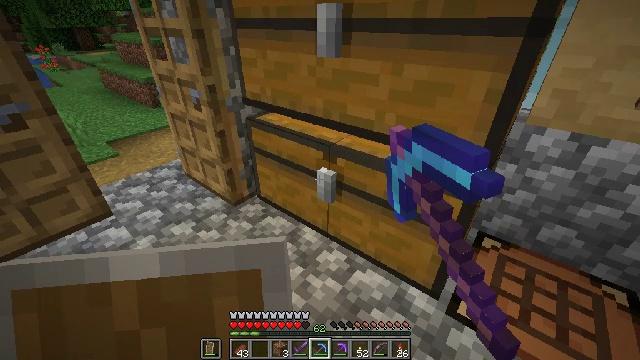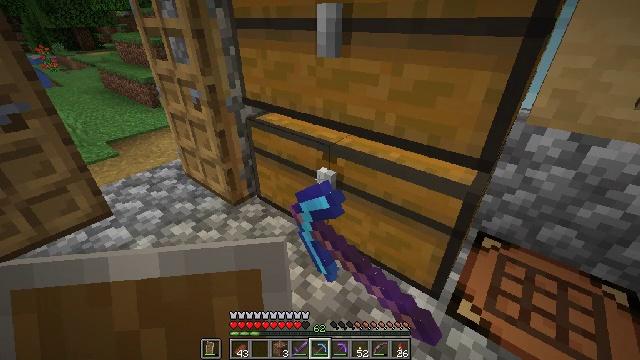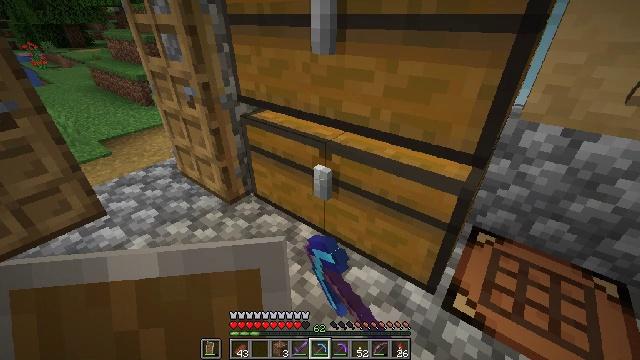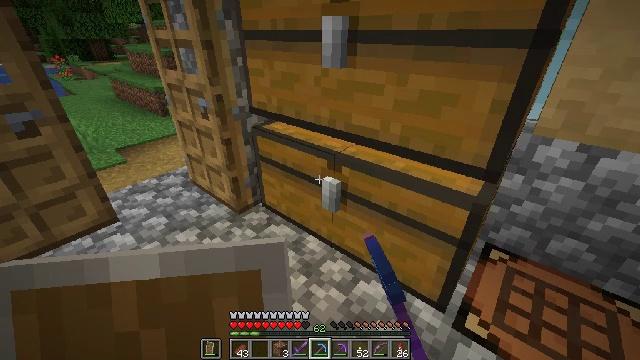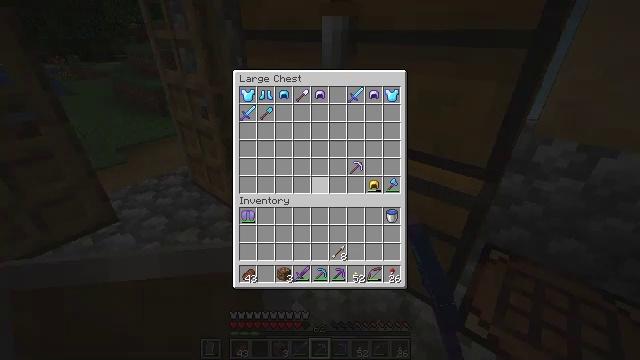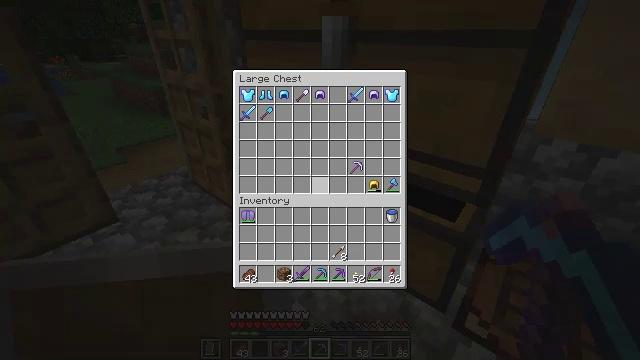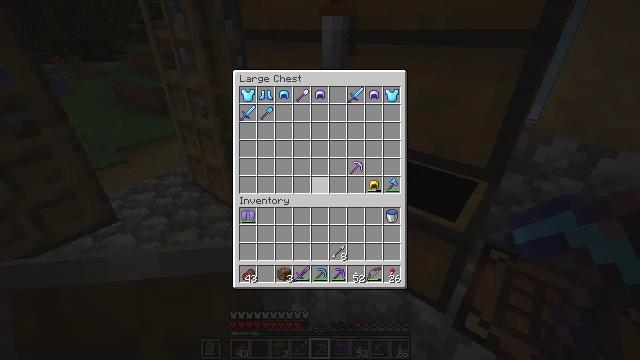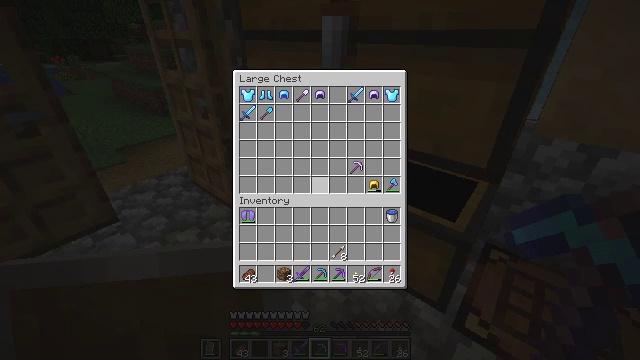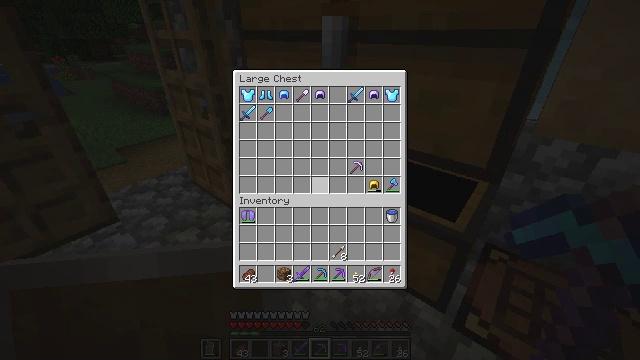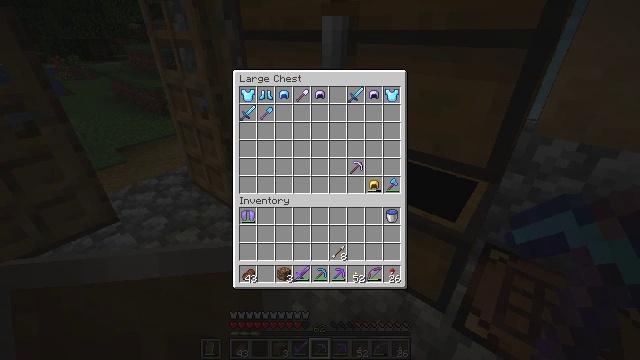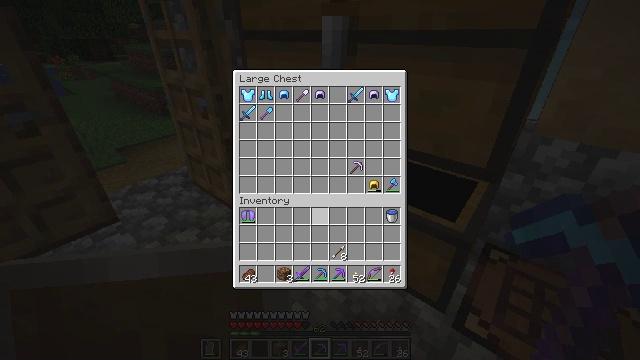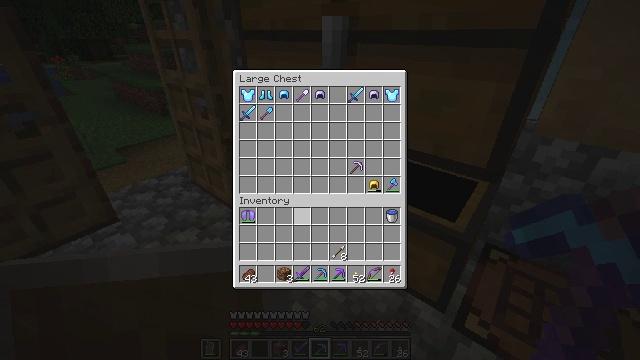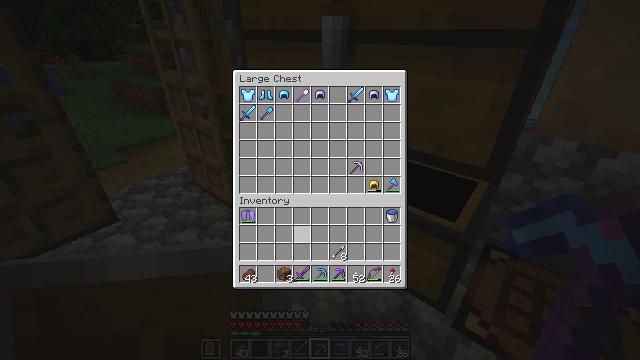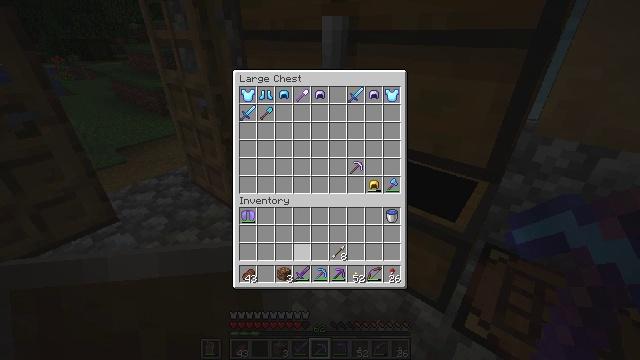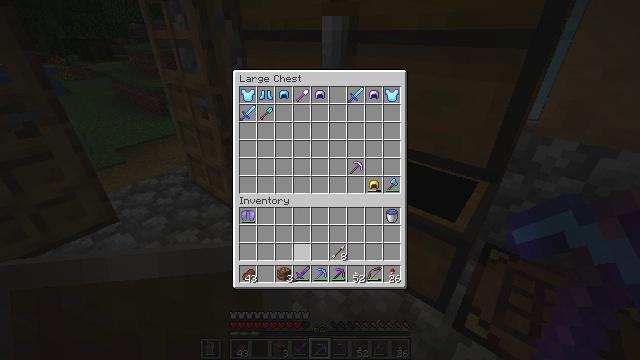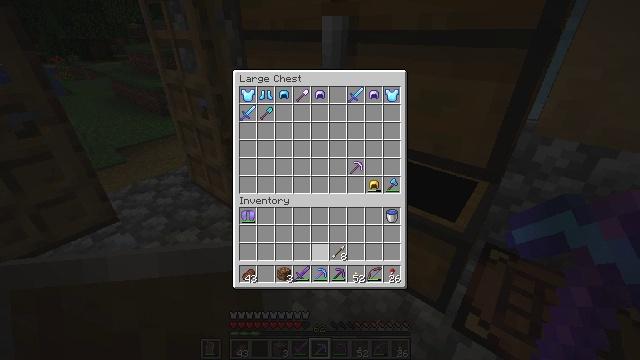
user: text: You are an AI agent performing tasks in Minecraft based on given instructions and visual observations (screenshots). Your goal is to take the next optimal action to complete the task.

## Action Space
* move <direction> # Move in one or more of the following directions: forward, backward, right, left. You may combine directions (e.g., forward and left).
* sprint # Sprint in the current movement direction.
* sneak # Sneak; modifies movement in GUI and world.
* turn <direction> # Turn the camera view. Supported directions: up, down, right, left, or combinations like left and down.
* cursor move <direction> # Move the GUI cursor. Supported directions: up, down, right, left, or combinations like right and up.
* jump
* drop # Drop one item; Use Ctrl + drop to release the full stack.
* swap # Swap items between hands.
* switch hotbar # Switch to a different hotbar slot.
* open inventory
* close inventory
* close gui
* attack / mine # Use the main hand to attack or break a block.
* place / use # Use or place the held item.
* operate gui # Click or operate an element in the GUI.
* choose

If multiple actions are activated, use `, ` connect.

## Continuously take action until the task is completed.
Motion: motion action
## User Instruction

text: Retrieve the ender chest safely.
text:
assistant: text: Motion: use / place
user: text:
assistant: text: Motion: turn right
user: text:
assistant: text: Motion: turn left and up
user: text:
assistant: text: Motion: no_op
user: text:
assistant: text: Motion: no_op
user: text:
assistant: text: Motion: no_op
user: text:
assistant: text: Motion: no_op
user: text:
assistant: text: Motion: no_op
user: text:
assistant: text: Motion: turn down
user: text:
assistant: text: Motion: turn down
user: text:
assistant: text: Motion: sneak, turn down
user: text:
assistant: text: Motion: sneak, turn down
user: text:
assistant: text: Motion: sneak, turn down
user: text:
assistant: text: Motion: sneak, turn down
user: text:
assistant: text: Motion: sneak
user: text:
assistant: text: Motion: sneak
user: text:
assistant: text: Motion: sneak
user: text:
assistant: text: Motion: sneak
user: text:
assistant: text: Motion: sneak
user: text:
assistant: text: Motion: sneak
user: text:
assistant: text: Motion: sneak
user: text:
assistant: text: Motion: sneak
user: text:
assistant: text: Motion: sneak, use / place
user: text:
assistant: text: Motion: sneak, use / place
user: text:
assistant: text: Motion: sneak, use / place
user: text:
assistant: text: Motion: sneak
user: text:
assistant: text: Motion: sneak
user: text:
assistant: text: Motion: sneak, turn up
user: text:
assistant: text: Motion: sneak, turn up
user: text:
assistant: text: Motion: turn right and up